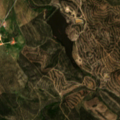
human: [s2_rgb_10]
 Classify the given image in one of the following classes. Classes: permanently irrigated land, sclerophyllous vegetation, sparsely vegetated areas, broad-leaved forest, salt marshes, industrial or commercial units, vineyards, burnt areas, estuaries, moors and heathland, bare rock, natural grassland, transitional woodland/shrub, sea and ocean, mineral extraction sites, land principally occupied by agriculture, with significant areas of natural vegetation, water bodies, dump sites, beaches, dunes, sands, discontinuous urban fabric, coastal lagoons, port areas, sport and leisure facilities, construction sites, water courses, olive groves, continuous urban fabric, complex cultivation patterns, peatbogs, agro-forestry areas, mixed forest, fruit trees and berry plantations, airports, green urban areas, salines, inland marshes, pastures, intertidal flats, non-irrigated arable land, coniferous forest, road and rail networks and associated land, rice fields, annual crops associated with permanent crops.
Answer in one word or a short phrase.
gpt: land principally occupied by agriculture, with significant areas of natural vegetation, transitional woodland/shrub